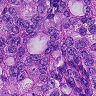
Metastatic tissue present: yes